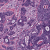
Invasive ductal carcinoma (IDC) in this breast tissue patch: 1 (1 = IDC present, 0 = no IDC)